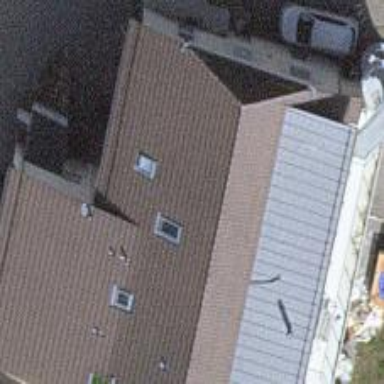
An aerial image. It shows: Detached building with hipped roof.